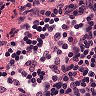
Metastatic tissue present: no